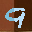
Label: 9